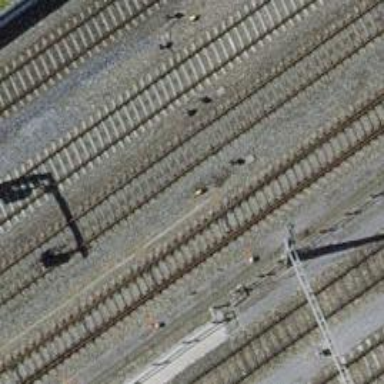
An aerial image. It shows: Railway switch.